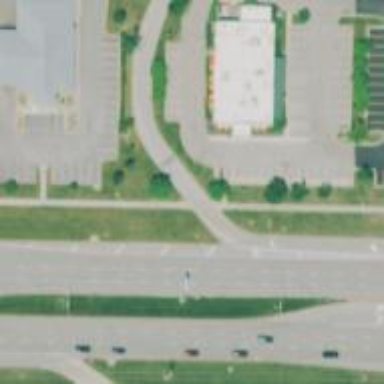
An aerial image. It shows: Primary link highway with asphalt surface.